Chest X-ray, PA view. Patient: 50 years old, sex F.
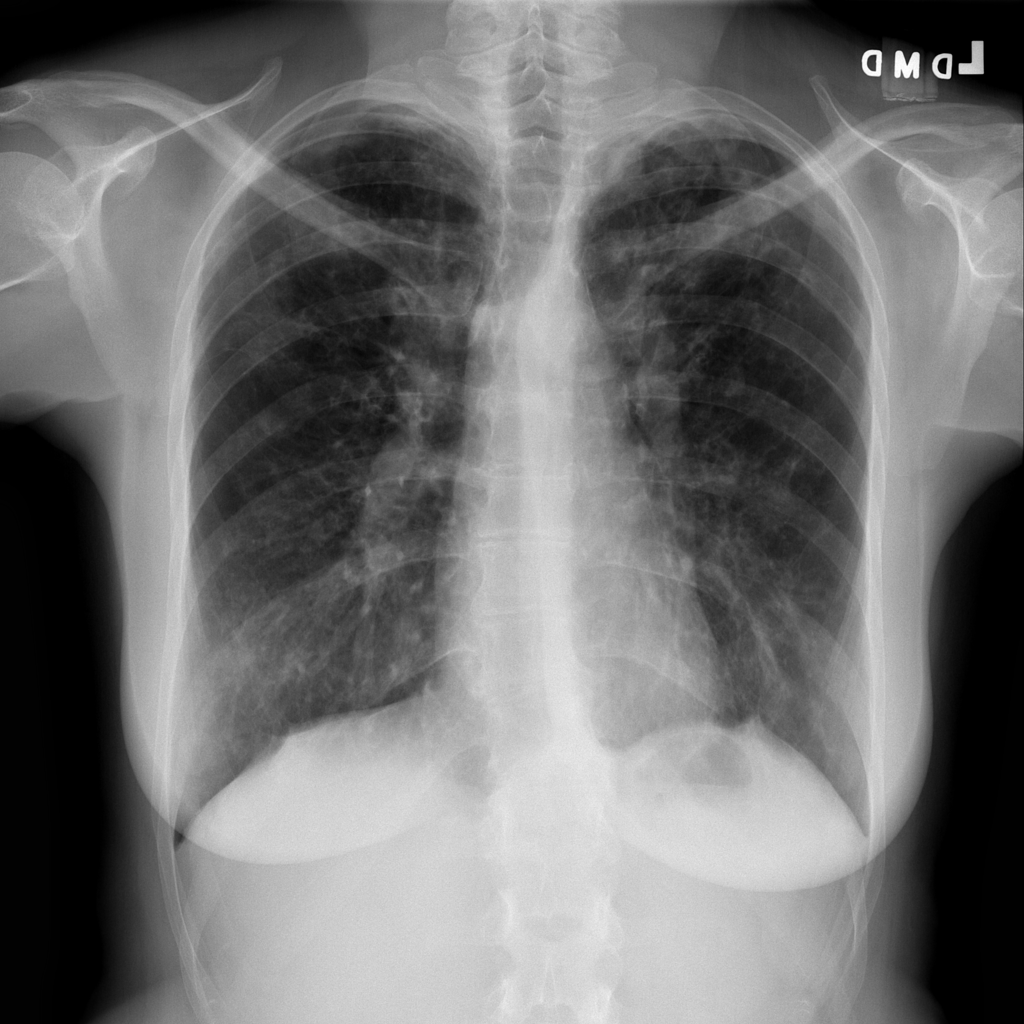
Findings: Nodule